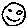
Label: smiley face